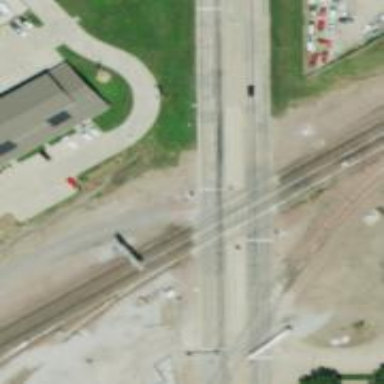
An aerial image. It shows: Level crossing on the railway with lights.